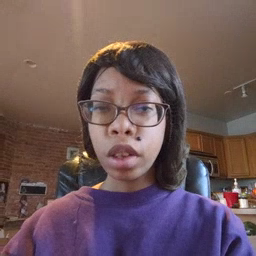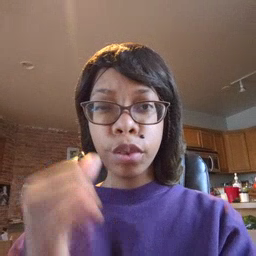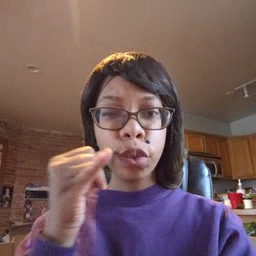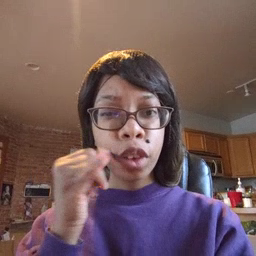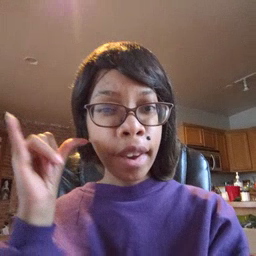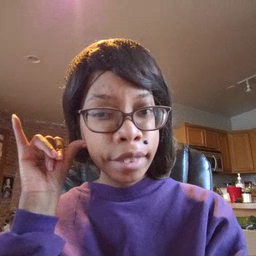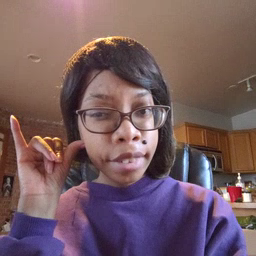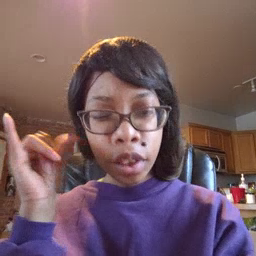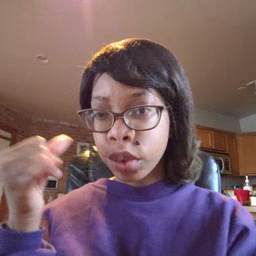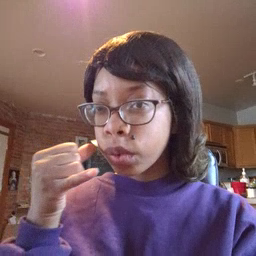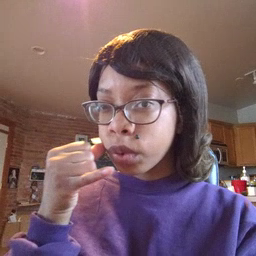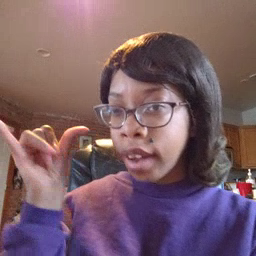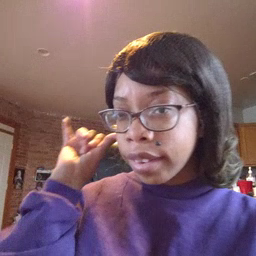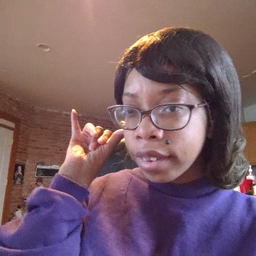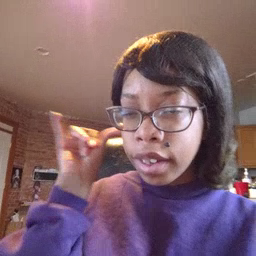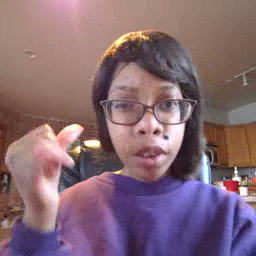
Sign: yesterday